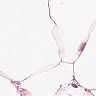
Metastatic tissue present: no